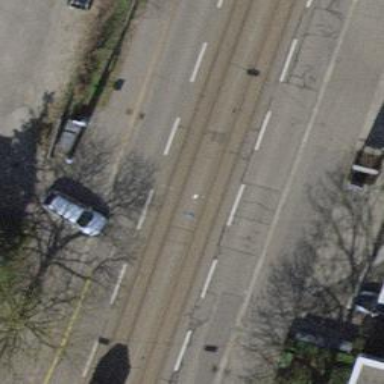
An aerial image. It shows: Tertiary road with asphalt surface and embedded tram rails.